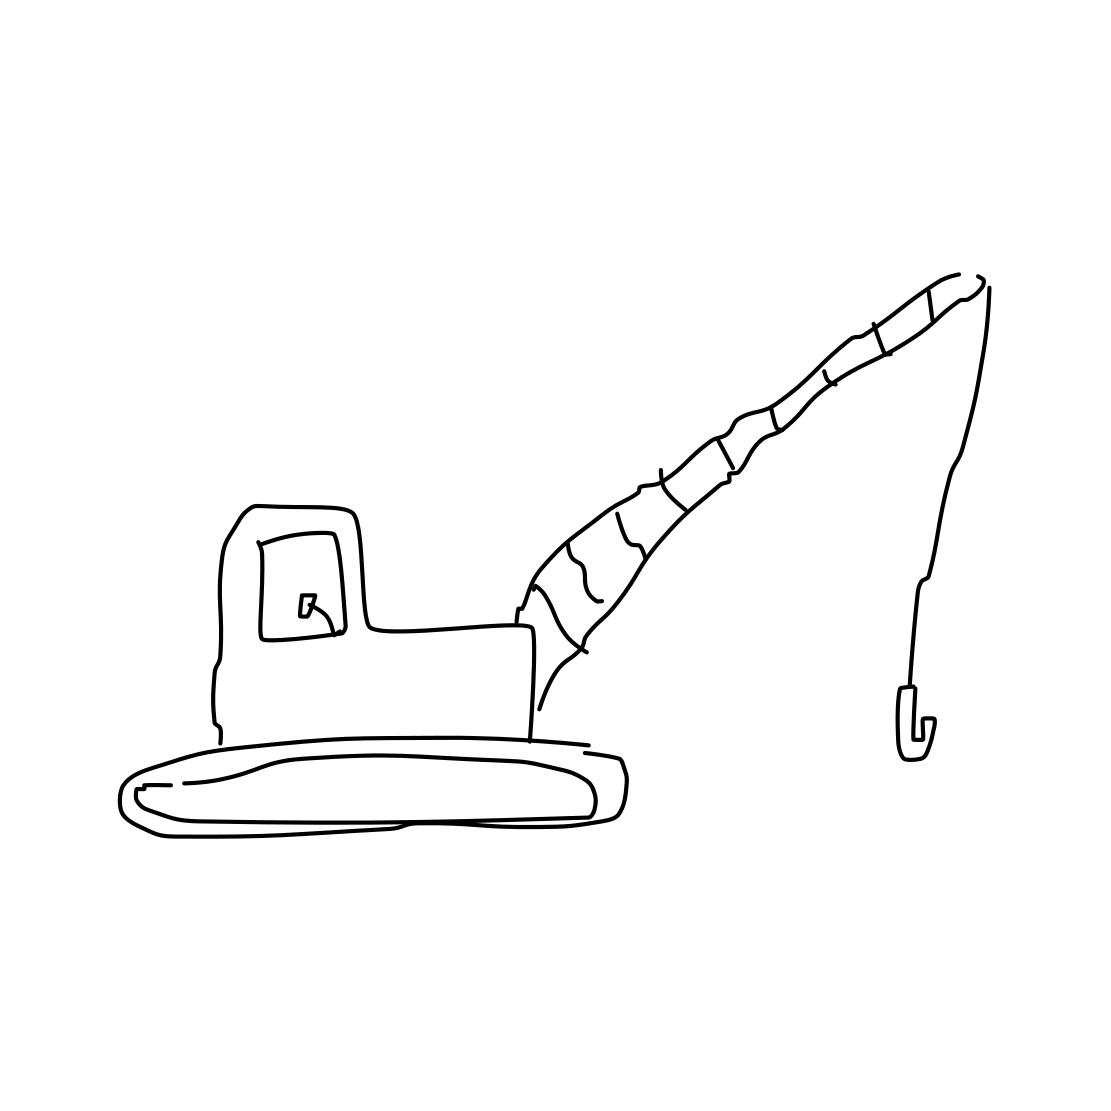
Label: crane (machine)